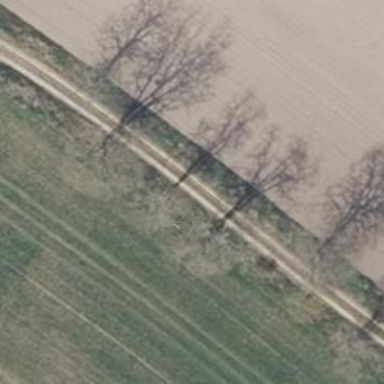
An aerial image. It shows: Row of deciduous broadleaved trees.